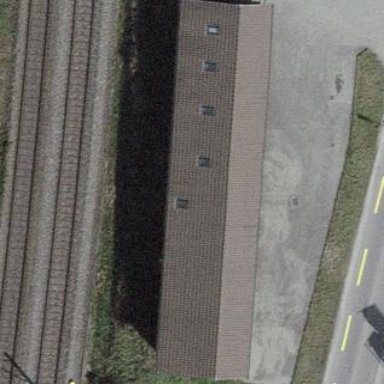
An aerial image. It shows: Garage building.